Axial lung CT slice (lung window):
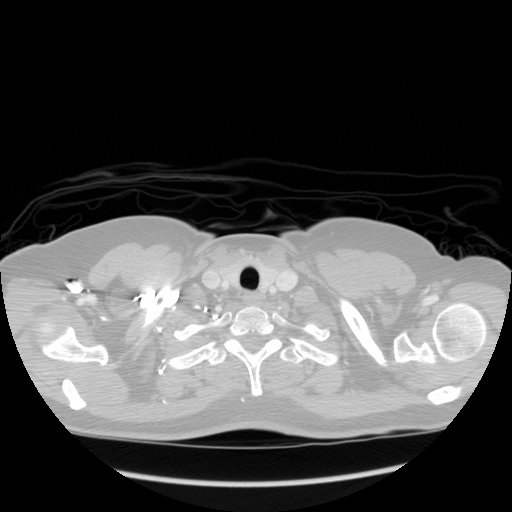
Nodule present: no